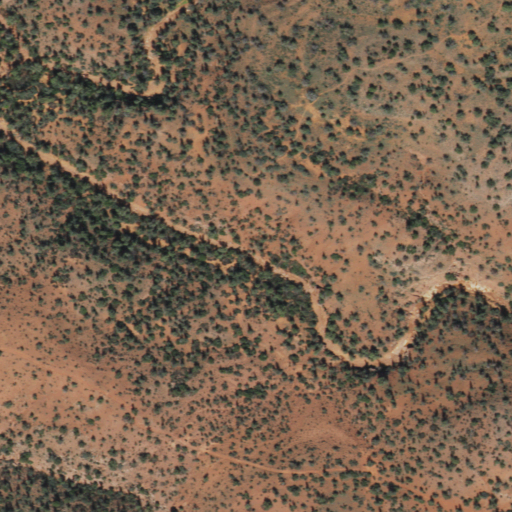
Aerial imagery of valley in Arizona named Fay Canyon containing shrub and evergreen forest